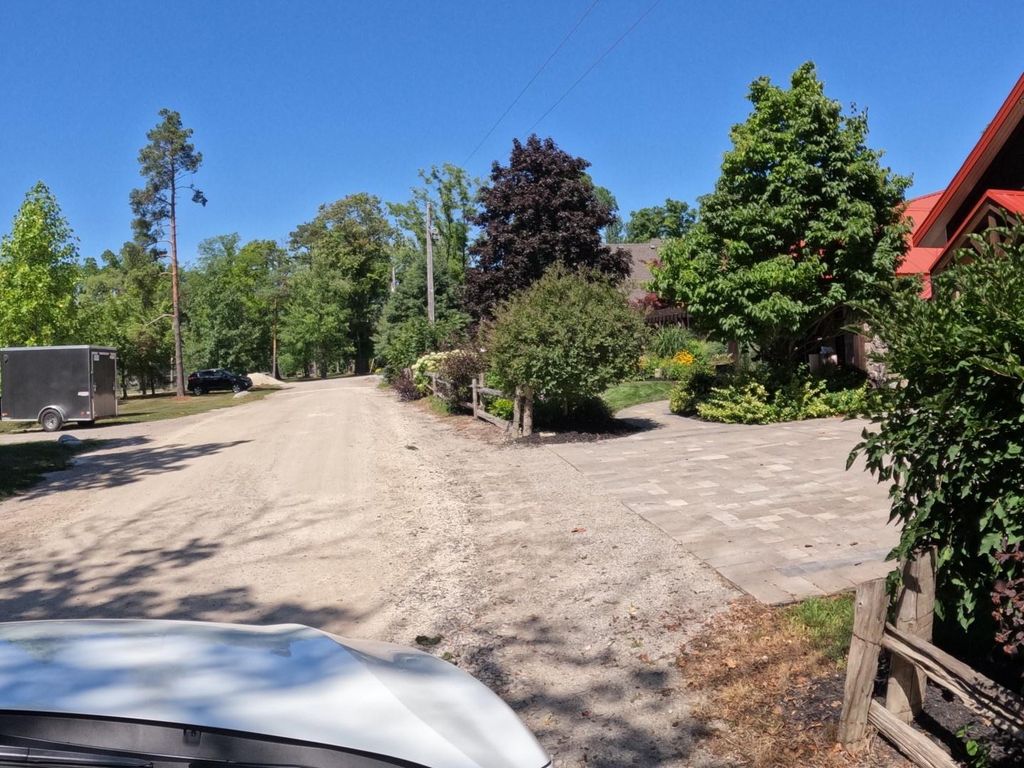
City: kitchener-waterloo